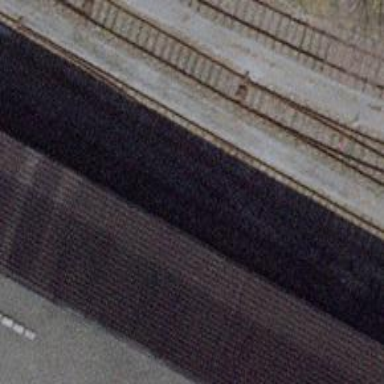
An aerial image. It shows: Single-track railway spur.